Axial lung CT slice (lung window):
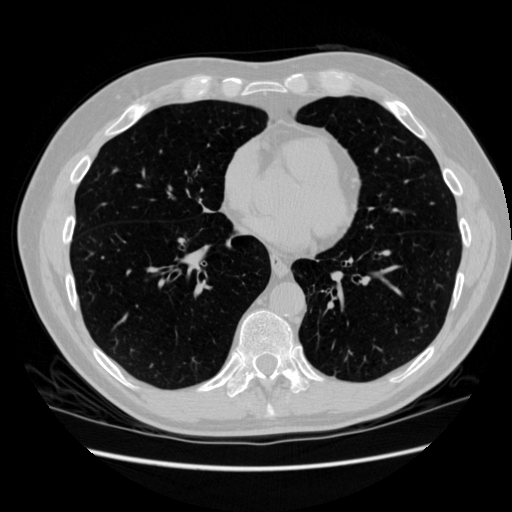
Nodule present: no